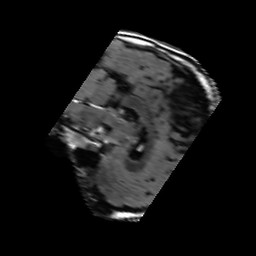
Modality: FLAIR
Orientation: sagittal
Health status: ill
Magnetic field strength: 3 T